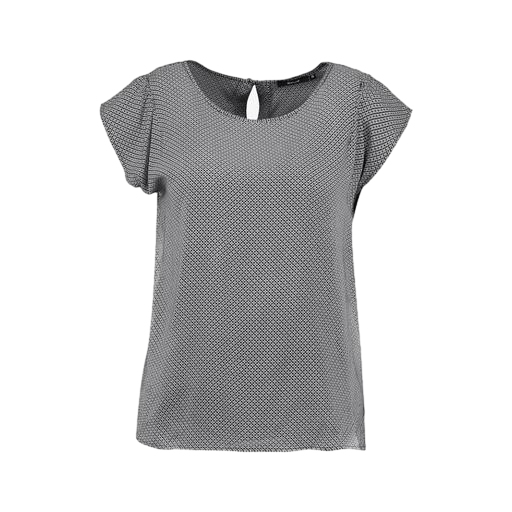
black plus size printed t-shirt only macy, black geo-print t-shirt only macy, short-sleeve top only macy, white background